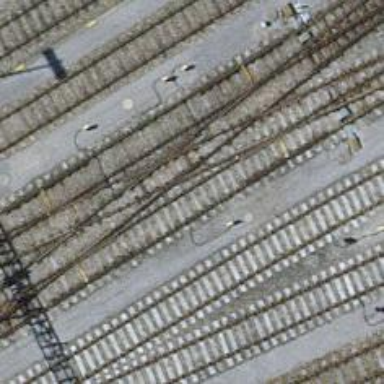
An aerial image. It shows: Railway crossing.